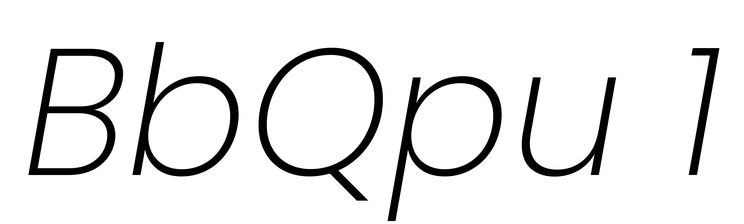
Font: Poppins-ExtraLightItalic